Question: Usually I can solve these, but I can't find a solution anywhere. I have a div with a set width and height and opacity of 0.8 that sits at the very top. I also have a banner that goes full screen, left to right.
The div is always in front of the banner, no matter what I do (floats, code rearrange, z-index), it makes no difference.
### HTML
'''
<div class="banner">
<img class="banner_image" style="z-index:100" src="/top_banner2.png" alt="banner" />
</div> <!-- end of banner -->
<div class="left" style="z-index:-100">
<ul style="list-style: none;">
<li class="left_words"><a href="/index.php">Home</a></li>
<li class="left_words"><a href="/awesome.php">Awesome</a></li>
<li class="left_words">Catering</li>
<li class="left_words">Our Coffee</li>
<li class="left_words">Flow Chart</li>
<li class="left_words">Prototype</li>
<li class="left_words">Catering</li>
<ul/>
</div>
'''
### CSS
'''
.banner{
width: auto;
height: 80px;
margin-top: 50px;
margin-bottom: 70px;
z-index: 100;
}
.banner_image{
margin-top: -20px;
display: block;
margin-right: auto;
margin-left: auto;
z-index: 100;
}
.left{
float: left;
width: 300px;
height: 800px;
margin-left: 90px;
background-color: #ffffff;
opacity: .9;
padding-top: 250px;
margin-top: -200px;
z-index: -100;
}
.left_words{
margin-right: 15px;
text-align: right;
font-size: 30px;
text-transform: uppercase;
font-weight: bold;
padding-bottom: 5px;
}
'''

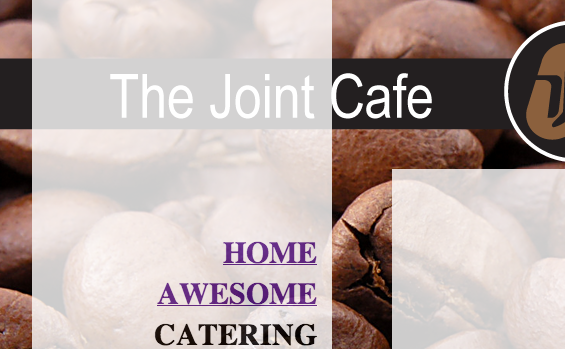
Answer: Add 'position: relative' to '.banner'. I've included the entire working solution in a <URL>.